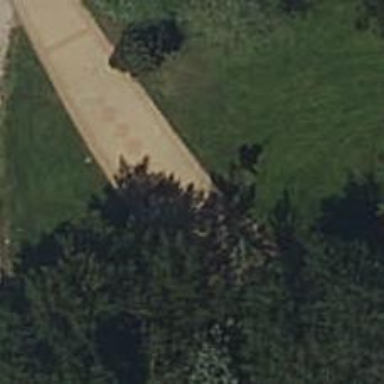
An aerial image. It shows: Compacted path.